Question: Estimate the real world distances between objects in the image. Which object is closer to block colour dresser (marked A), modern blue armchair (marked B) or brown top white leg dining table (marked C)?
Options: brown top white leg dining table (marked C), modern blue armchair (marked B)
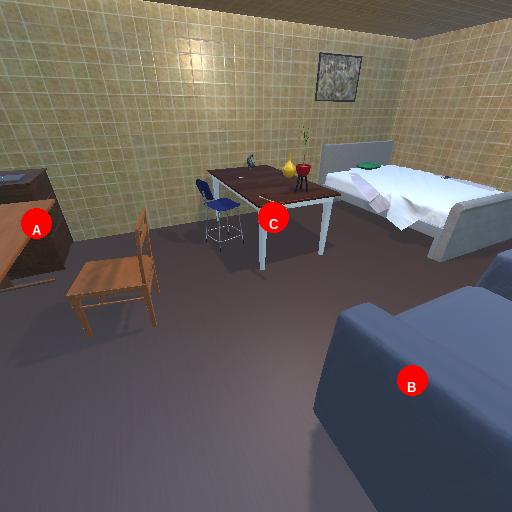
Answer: brown top white leg dining table (marked C)